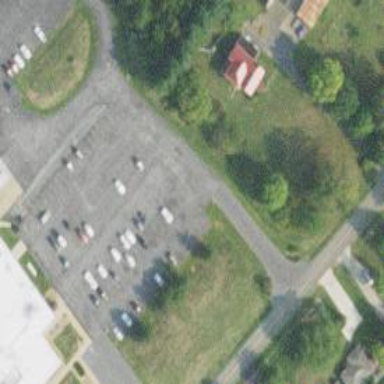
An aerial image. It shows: Asphalt parking lot.